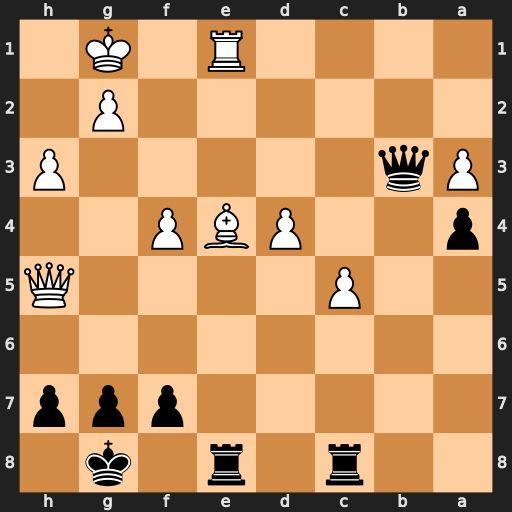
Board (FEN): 2r1r1k1/5ppp/8/2P4Q/p2PBP2/Pq5P/6P1/4R1K1
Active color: b
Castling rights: -
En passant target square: -
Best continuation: Rxe4 Rxe4 Qb1+ Kf2 Qxe4